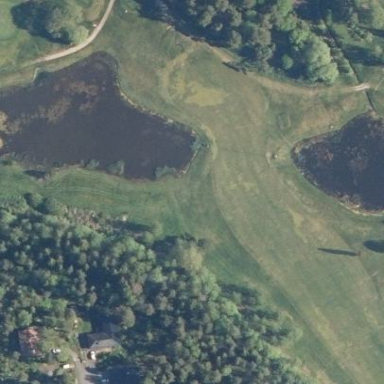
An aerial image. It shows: Golf course feature - pond classified as lateral water hazard.